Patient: sex F, age 36
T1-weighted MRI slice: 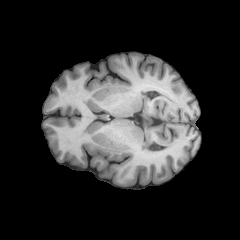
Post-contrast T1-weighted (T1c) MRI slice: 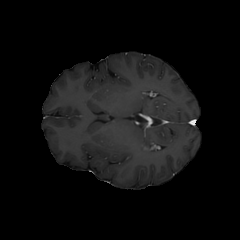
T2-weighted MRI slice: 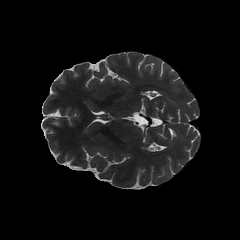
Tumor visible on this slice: no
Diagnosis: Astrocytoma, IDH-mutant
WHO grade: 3